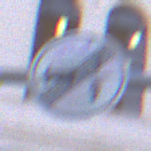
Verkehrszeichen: EndeVerbotUeberholenEinspurigeFahrzeuge
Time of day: SunriseSunset
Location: Outdoor (Urban)
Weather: PartlyCloudy
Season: NotSpecified
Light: Natural